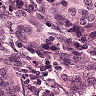
Metastatic tissue present: yes